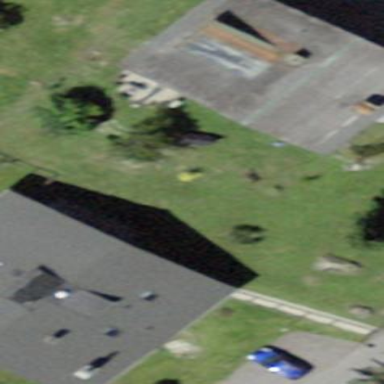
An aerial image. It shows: Chalet building.